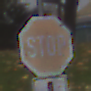
Verkehrszeichen: Stop
Zusatzzeichen unten: VerlaufVorfahrtsstrasse7
Umgebung: Outdoor, Nature
Tageszeit: MorningAfternoon
Wetter: Overcast
Licht: Natural
Jahreszeit: Autumn
Kontrast: LowContrast